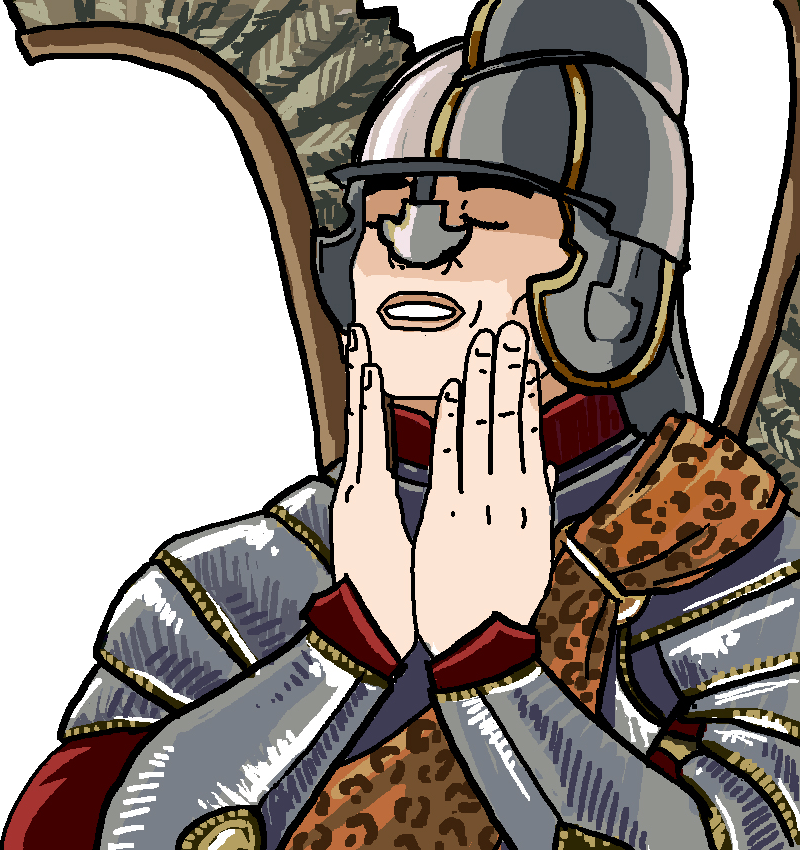
Label: 5_Feels_Good